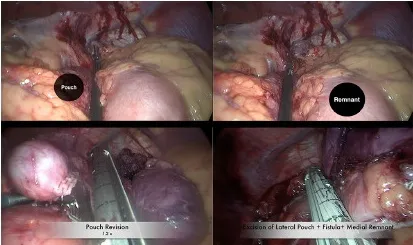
Resizing of the gastric pouch and resection of the GGF.
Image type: medical_photograph (other_medical_photograph)